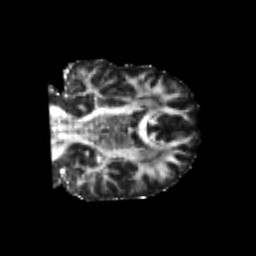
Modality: FA
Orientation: coronal
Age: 20
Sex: male
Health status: healthy
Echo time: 0.074 s